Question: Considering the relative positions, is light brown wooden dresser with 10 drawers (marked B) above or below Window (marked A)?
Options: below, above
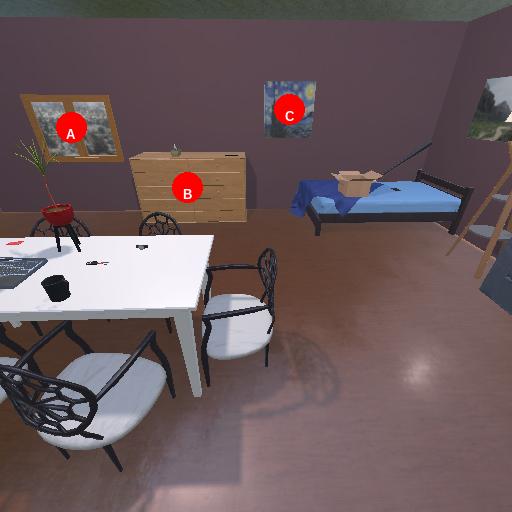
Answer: below